Question: I'm trying to figure out how to decrease the size of the buttons on the kendoSlider (for that matter, the slider is also too large).
Their <URL> doesn't really make any mention of it.
Why do I want to do this? I've recently added it to my footer and the buttons are so big that it's bumped up the size of my footer entirely. I'd rather decrease the button size instead of completely changing the size of my footer.
I would assume it's something with the CSS for the slider, but I haven't had any luck with that so far.
Here's an image to demonstrate what I mean:

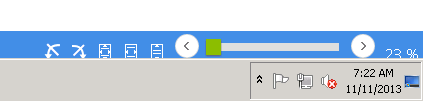
Answer: if the Buttons to big, why just hide them?
With
'''
showButtons: false
'''
in the configuration.
The size of the Buttons you can change via css. For example:
'''
.k-slider .k-button, .k-grid .k-slider .k-button {
-moz-border-radius: 13px;
-webkit-border-radius: 13px;
border-radius: 13px;
/* new */
border: 1px solid red;
width: 20px;
height: 20px;
}
.k-slider .k-button .k-icon {
margin-top: 1px;
vertical-align: top;
}
'''
Inspect the HTML element with chrome devtools or firefox.
I think the "size" of the slider you can adjust with this class:
'''
.k-slider-wrap {
width: 100%;
height: 100%;
}
'''
For the sprite-size eventually <URL> helps out.
Or just creatte your own one.